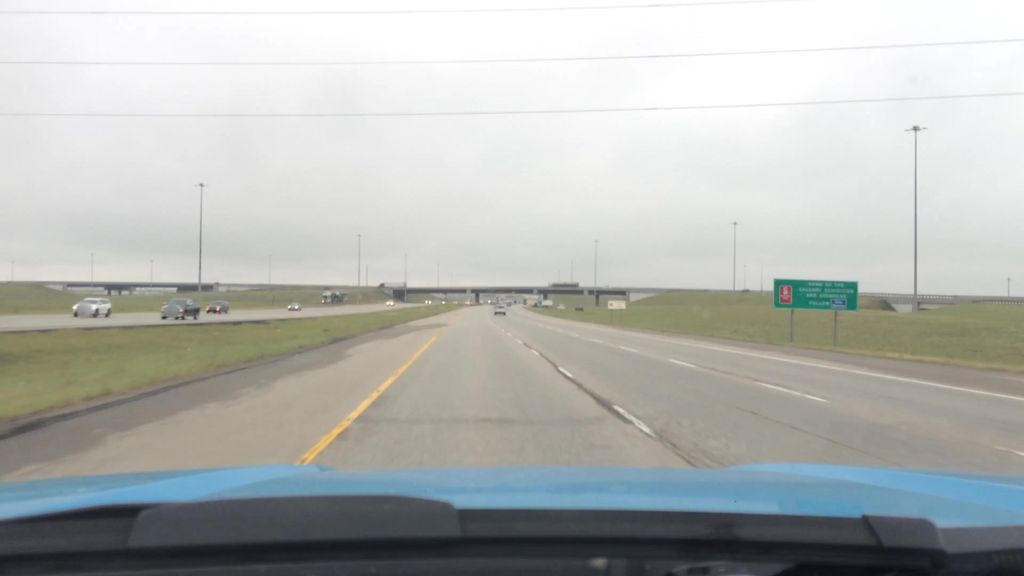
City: calgary